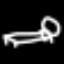
Label: bed